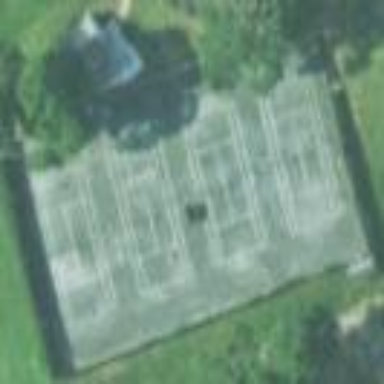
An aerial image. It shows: Concrete tennis court located in sports centre.